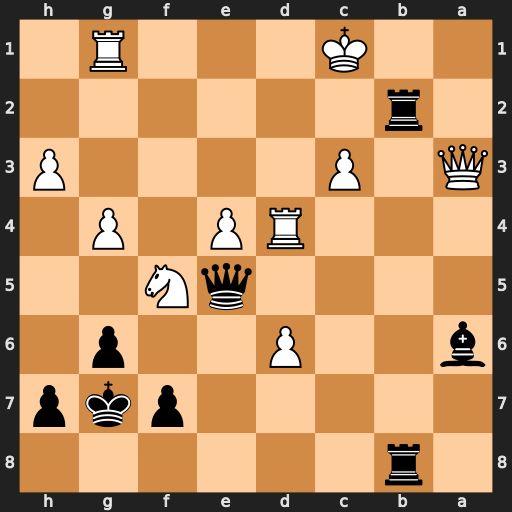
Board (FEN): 1r6/5pkp/b2P2p1/4qN2/3RP1P1/Q1P4P/1r6/2K3R1
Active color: b
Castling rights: -
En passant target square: -
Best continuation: gxf5 Qxb2 Rxb2